Question: I'm new in developing web applications and I installed the ICEfaces plugin. I found <URL> to learn how to work with it and the first given example dont work in my IDE.
Its about the last part of the tutorial where it shows how to use a dateTimeEntry in a webapp.
So I followed the instructions so that my index.xhtml looks like this:
'''
<?xml version='1.0' encoding='UTF-8' ?>
<!DOCTYPE html PUBLIC "-//W3C//DTD XHTML 1.0 Transitional//EN" "http://www.w3.org/TR/xhtml1/DTD/xhtml1-transitional.dtd">
<html xmlns="http://www.w3.org/1999/xhtml"
xmlns:ui="http://java.sun.com/jsf/facelets"
xmlns:f="http://java.sun.com/jsf/core"
xmlns:h="http://java.sun.com/jsf/html"
xmlns:icecore="http://www.icefaces.org/icefaces/core"
xmlns:ace="http://www.icefaces.org/icefaces/components"
xmlns:ice="http://www.icesoft.com/icefaces/component">
<h:body>
<form>
<ace:dateTimeEntry id="dateTimeEntryId"
value="#{yourBean.selectDateProperty}" timeZone="Canada/Mountain"
pattern="MMM/dd/yyyy" style="width: 729px; " renderAsPopup="true">
</ace:dateTimeEntry><br />
</form>
</h:body>
</html>
'''
And my java bean like this:
'''
package org.icefaces.view;
import java.io.Serializable;
import java.util.Date;
import javax.faces.bean.ManagedBean;
import javax.faces.bean.ViewScoped;
import org.icefaces.ace.event.DateSelectEvent;
@ManagedBean(name= "yourBean")
@ViewScoped
public class YourBean implements Serializable {
/**
*
*/
private static final long serialVersionUID = 5058131064162864510L;
private Date selectDateProperty = new Date(System.currentTimeMillis());
public Date getSelectDateProperty() {
return selectDateProperty;
}
public void setSelectDateProperty(Date selectDateProperty) {
this.selectDateProperty = selectDateProperty;
}
public void dateSelectListener(DateSelectEvent event) {
setSelectDateProperty(event.getDate());
}
}
'''
The structure of the project looks like this:

The point is, that in the tutorial there is no location given where to save the java beans. So I thougt it has to saved in the java resources directory, but I'm not sure because the app dont work. I just get a blank screen. The server and the configuration of it is valid I think because I can drop some Img or buttons and see the result in the browser. So I think I did not really understand how the java beans are connected with the xhtml files. I thougt it works with ManagedBean - attribute but I'm not sure about that.
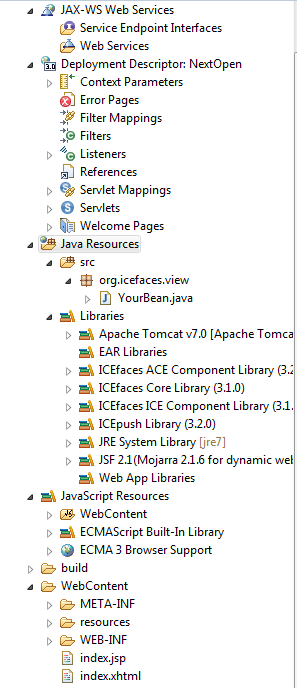
Answer: Complete list of sample codes you can find here
<URL>